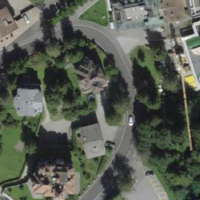
EUNIS habitat code: 54
Species observed at this site:
Centaurea scabiosa